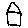
Label: house